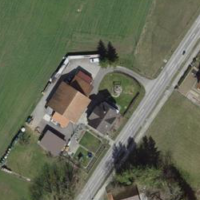
EUNIS habitat code: 25
Species observed at this site:
Melanargia galathea